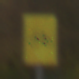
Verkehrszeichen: RadverkehrOhnePfeilsymbol
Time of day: Midday
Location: Outdoor (Nature)
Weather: Overcast
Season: Autumn
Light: Natural